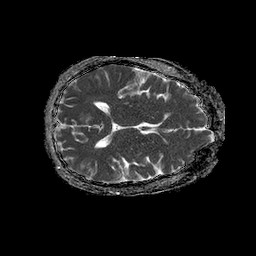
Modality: ADC
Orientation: axial
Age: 44
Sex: female
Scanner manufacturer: philips
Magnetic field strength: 1.5 T
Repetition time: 4.6 s
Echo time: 0.09059 s